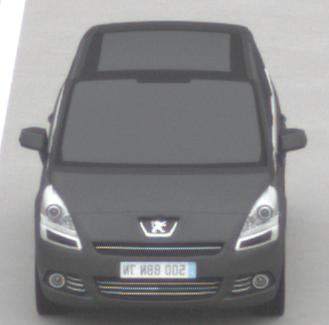
Make: Peugeot
Model: 5008 120 VTi
Detailed model: 5008 (I) Van
Model produced from: 2009/10
Model produced until: 2011/07
Doors: 5
Color: gray
Road condition: dry road
Daytime: midday
Contrast: low contrast